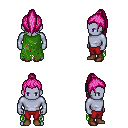
a pixel art fantasy rpg character, male body template, dark elf, purple skin, green tattered cape, red pants, pink long topknot hairstyle, brown shoes, four views (front, back, left, right), 2x2 character sprite sheet, small pixel art, hard edges, no anti-aliasing